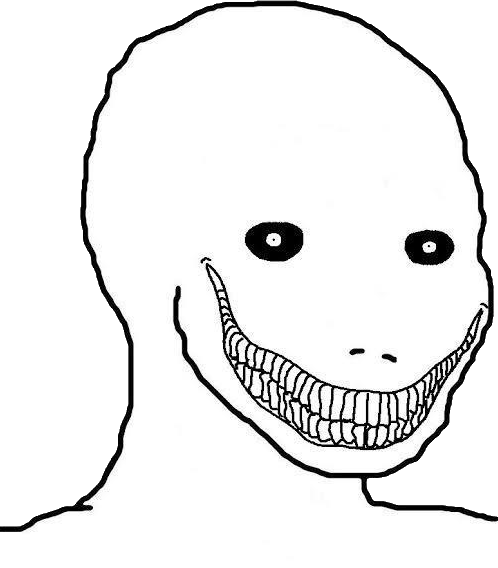
Label: 5_Oomer